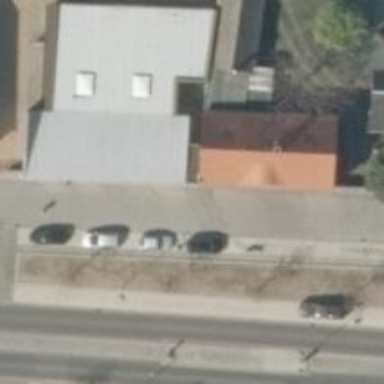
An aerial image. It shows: Driving school.